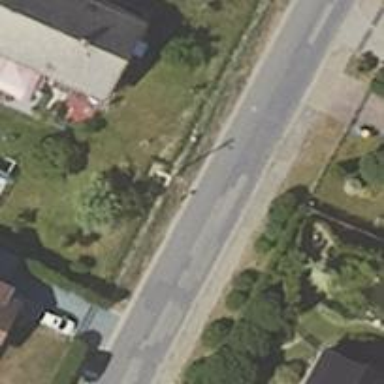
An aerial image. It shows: Asphalt road in residential area.